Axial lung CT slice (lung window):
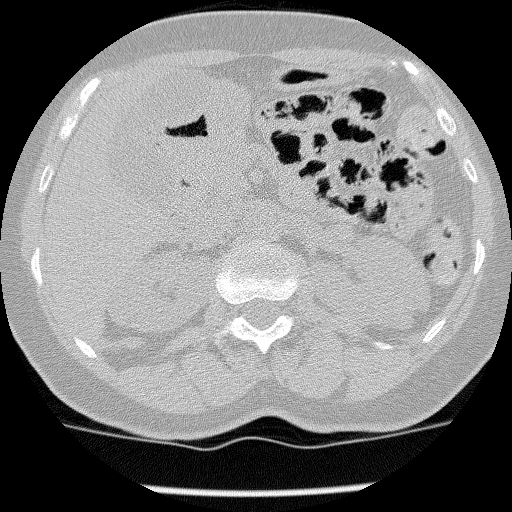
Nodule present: no